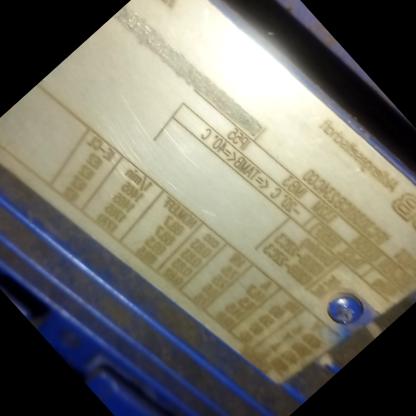
Klasa: tabliczka-znamionowa